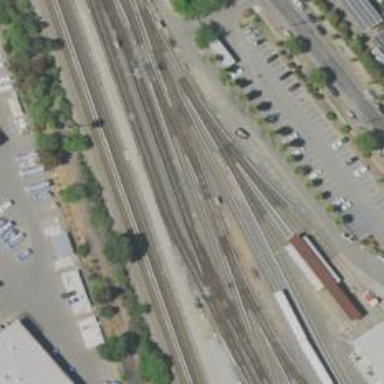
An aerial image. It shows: Electrified rail in service yard.